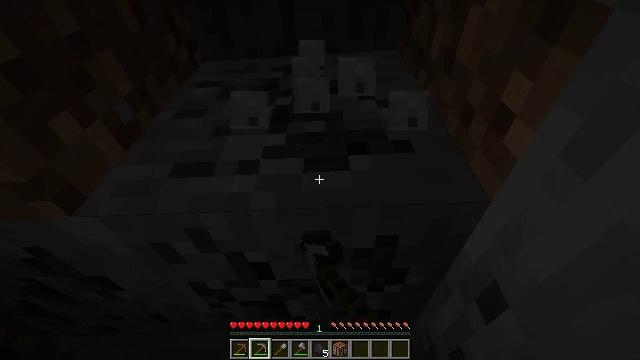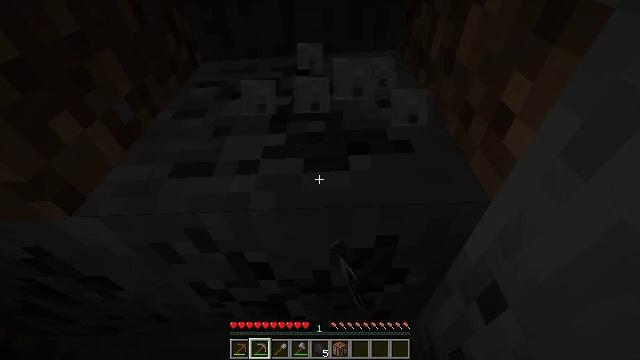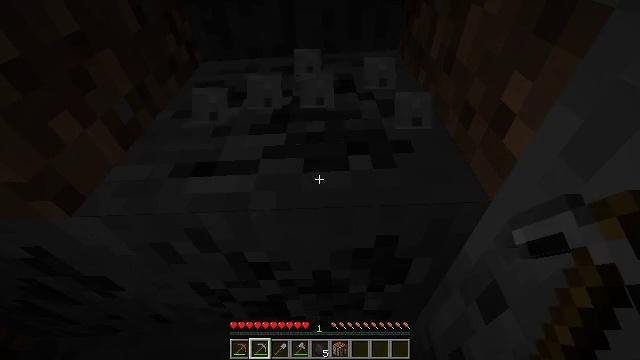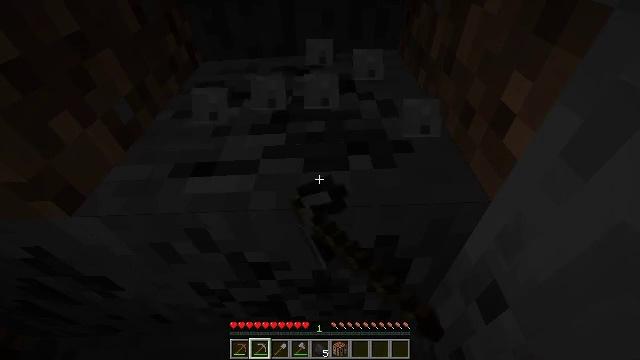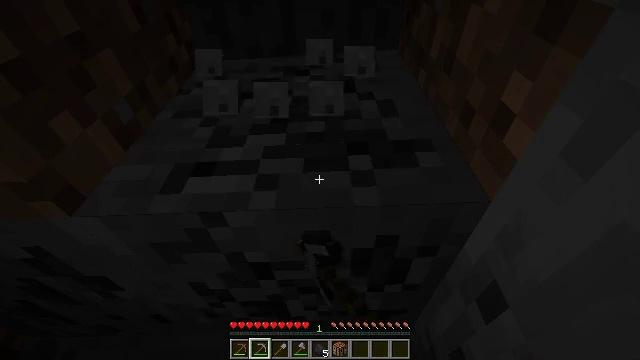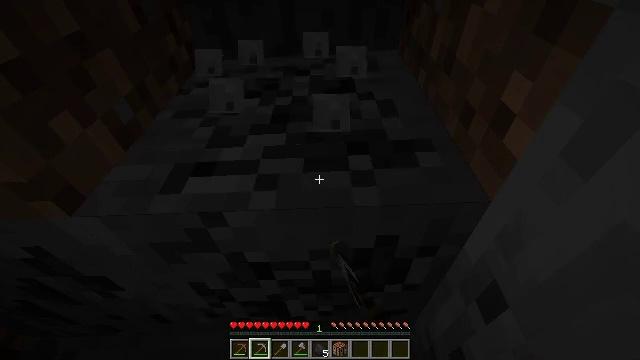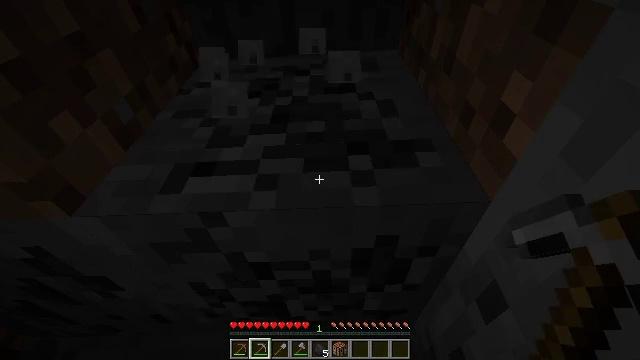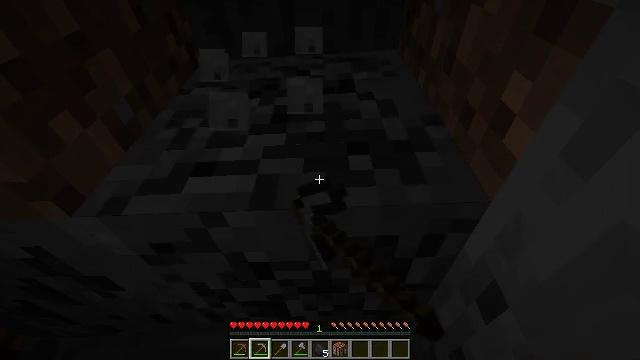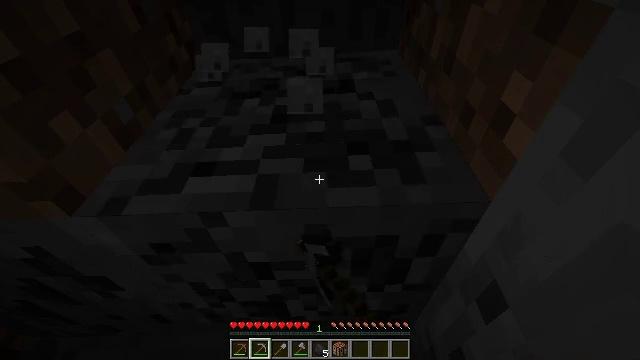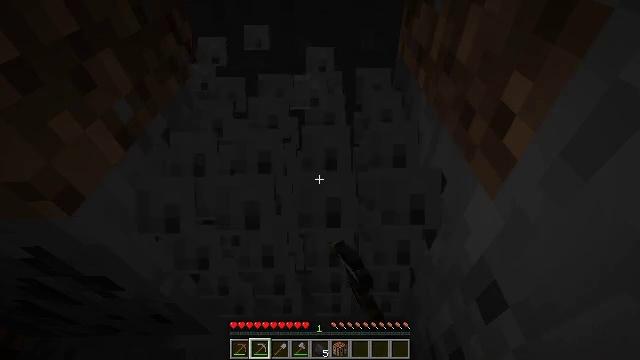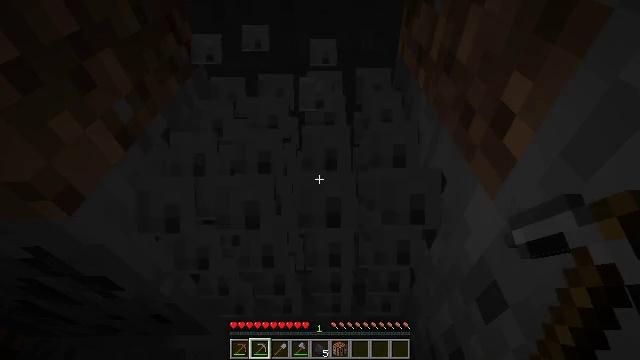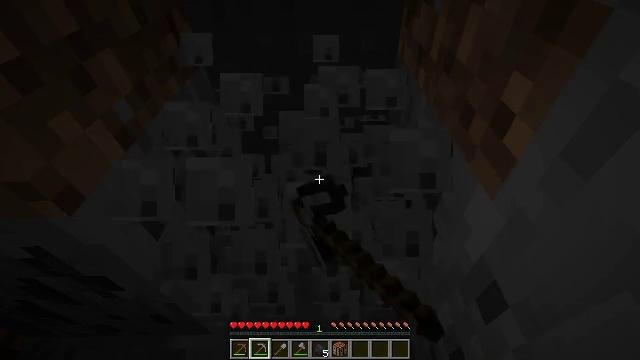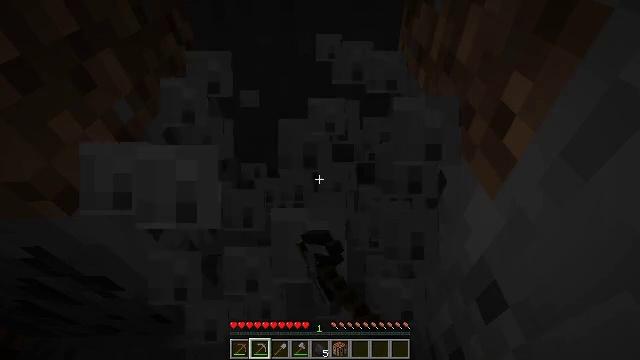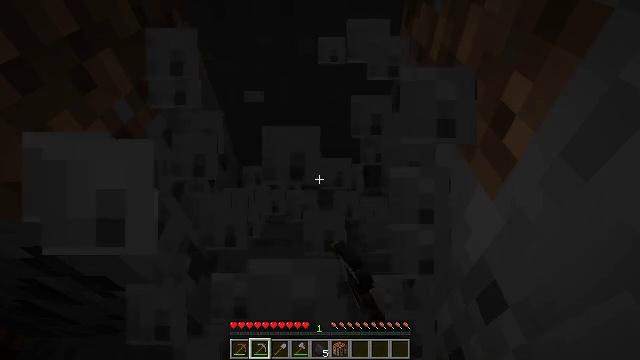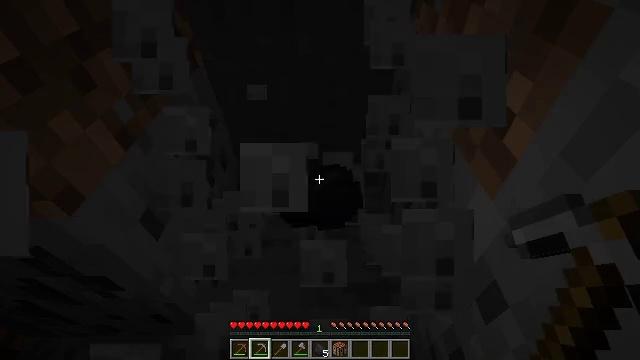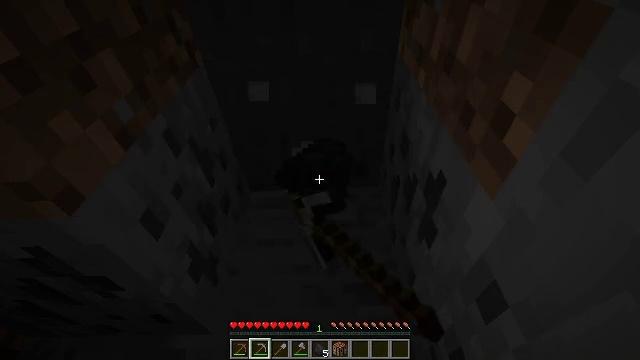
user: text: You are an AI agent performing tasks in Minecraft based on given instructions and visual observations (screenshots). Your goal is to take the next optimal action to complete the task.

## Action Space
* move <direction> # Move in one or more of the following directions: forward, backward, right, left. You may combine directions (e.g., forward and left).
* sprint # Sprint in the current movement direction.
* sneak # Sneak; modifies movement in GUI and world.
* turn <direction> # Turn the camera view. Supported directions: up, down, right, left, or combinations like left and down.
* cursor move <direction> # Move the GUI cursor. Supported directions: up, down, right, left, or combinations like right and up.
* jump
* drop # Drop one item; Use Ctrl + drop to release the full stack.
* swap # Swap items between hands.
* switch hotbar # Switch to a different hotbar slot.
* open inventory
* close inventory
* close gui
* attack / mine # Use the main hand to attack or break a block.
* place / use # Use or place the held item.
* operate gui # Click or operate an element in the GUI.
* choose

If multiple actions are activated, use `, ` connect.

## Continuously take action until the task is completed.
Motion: motion action
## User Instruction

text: Harvest stone in the caves.
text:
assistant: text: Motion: attack / mine
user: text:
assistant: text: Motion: attack / mine
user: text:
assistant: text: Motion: attack / mine
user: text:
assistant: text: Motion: attack / mine
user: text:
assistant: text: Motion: attack / mine
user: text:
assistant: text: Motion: attack / mine
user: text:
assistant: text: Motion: attack / mine
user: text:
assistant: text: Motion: attack / mine
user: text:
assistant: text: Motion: attack / mine
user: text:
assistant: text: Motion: attack / mine
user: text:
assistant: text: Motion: attack / mine
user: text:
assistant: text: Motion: attack / mine
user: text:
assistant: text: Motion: attack / mine
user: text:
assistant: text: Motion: attack / mine
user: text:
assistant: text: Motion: attack / mine
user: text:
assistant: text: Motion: attack / mine
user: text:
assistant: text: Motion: attack / mine
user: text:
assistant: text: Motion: turn left and down, attack / mine
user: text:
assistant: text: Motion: turn left and down, attack / mine
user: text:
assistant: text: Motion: turn left and down, attack / mine
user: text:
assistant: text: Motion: turn left, attack / mine
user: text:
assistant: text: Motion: attack / mine
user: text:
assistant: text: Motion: attack / mine
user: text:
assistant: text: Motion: attack / mine
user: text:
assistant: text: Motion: attack / mine
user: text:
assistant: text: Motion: attack / mine
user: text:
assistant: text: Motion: attack / mine
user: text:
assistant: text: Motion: attack / mine
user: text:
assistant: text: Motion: attack / mine
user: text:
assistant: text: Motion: attack / mine